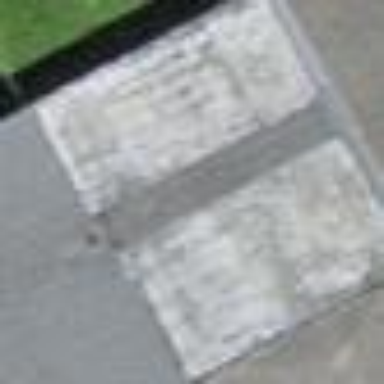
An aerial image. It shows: Group of garages.